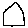
Label: house